Aerial crown-view tile of a tropical tree (Barro Colorado Island, Panama), acquired 20250317:
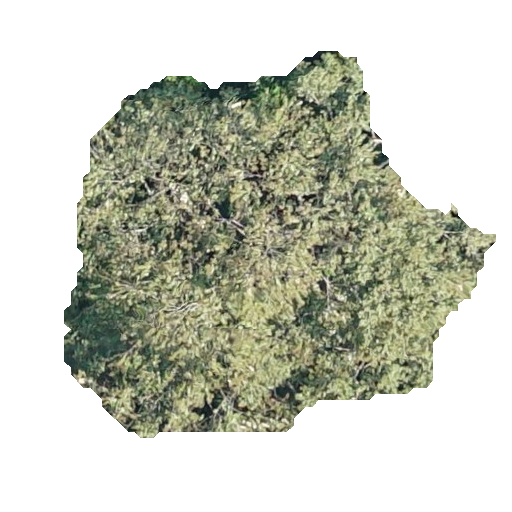
Species: Luehea seemannii
GBIF accepted scientific name: Luehea seemannii
Crown area: 170.905 m²